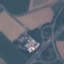
Land use / land cover class: Highway